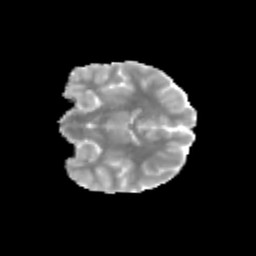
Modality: MD
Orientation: coronal
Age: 11
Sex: female
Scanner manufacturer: siemens
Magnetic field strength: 3 T
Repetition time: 3.8 s
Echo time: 0.07 s